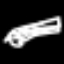
Label: pencil